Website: macys
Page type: account-selection
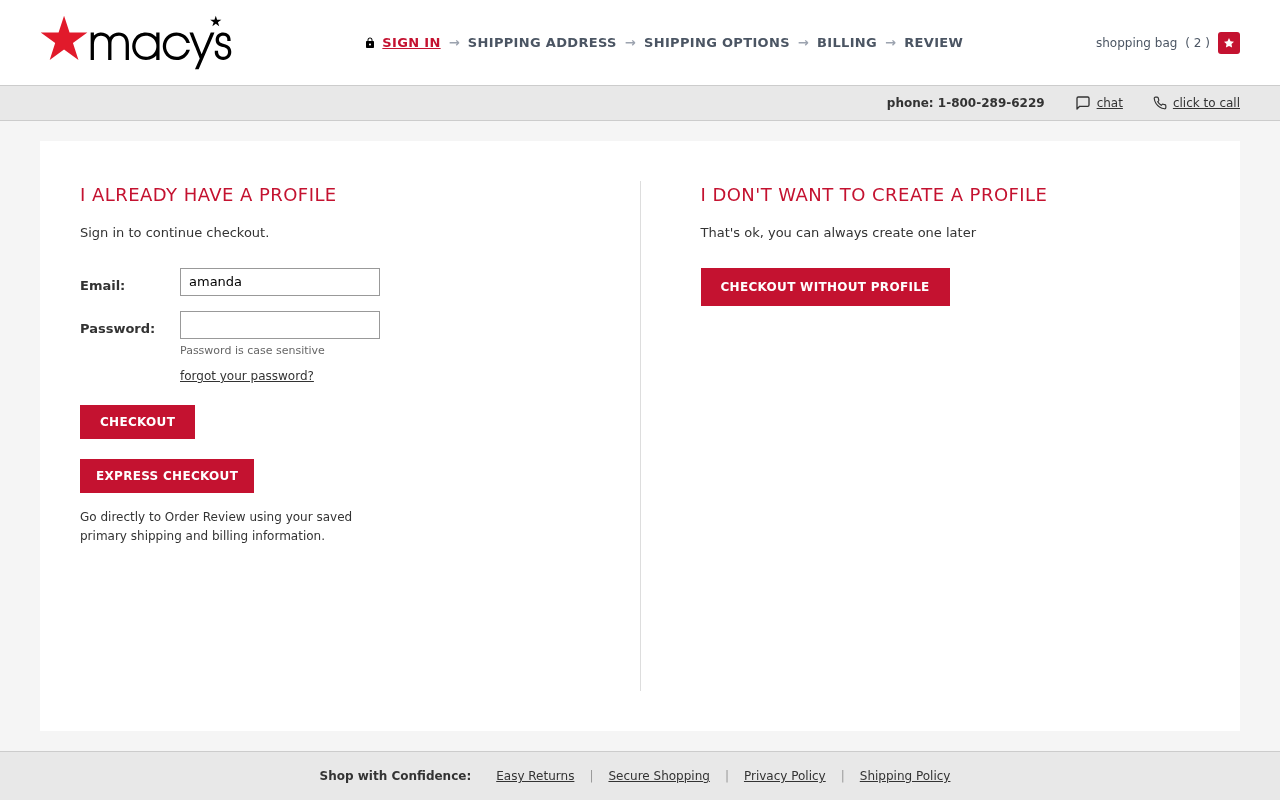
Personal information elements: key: PII_EMAIL
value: amandagarrett@gmail.com
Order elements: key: ORDER_NUM_ITEMS
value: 2